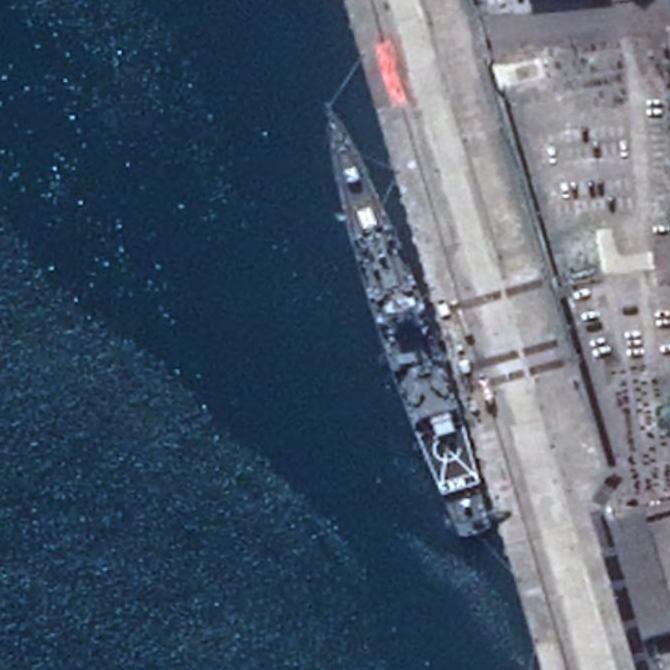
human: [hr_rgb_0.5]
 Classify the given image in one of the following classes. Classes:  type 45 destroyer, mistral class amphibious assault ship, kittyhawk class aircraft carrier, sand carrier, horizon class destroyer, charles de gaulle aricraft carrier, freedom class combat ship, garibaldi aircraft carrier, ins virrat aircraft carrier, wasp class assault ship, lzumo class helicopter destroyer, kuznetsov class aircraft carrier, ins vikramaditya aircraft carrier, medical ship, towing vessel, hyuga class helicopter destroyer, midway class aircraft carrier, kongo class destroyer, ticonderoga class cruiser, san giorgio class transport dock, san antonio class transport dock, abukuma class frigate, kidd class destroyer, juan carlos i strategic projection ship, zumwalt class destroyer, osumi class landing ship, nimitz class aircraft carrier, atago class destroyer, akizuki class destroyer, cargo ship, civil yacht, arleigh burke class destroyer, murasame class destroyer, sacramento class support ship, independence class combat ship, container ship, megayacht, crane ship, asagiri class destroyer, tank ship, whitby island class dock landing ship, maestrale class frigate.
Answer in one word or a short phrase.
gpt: Kidd class destroyer